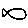
Label: fish